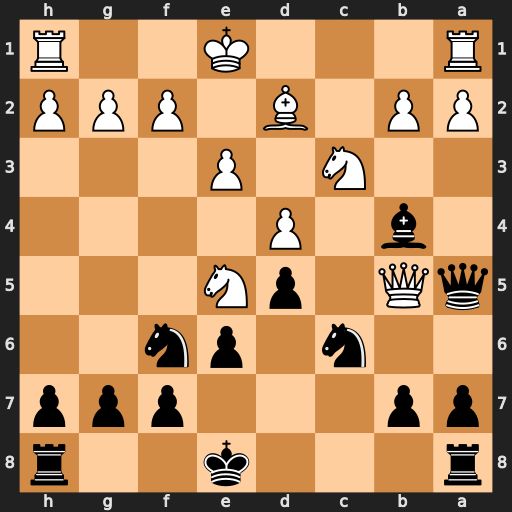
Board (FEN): r3k2r/pp3ppp/2n1pn2/qQ1pN3/1b1P4/2N1P3/PP1B1PPP/R3K2R
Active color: b
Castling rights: KQkq
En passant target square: -
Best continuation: Bxc3 Qxa5 Bxa5